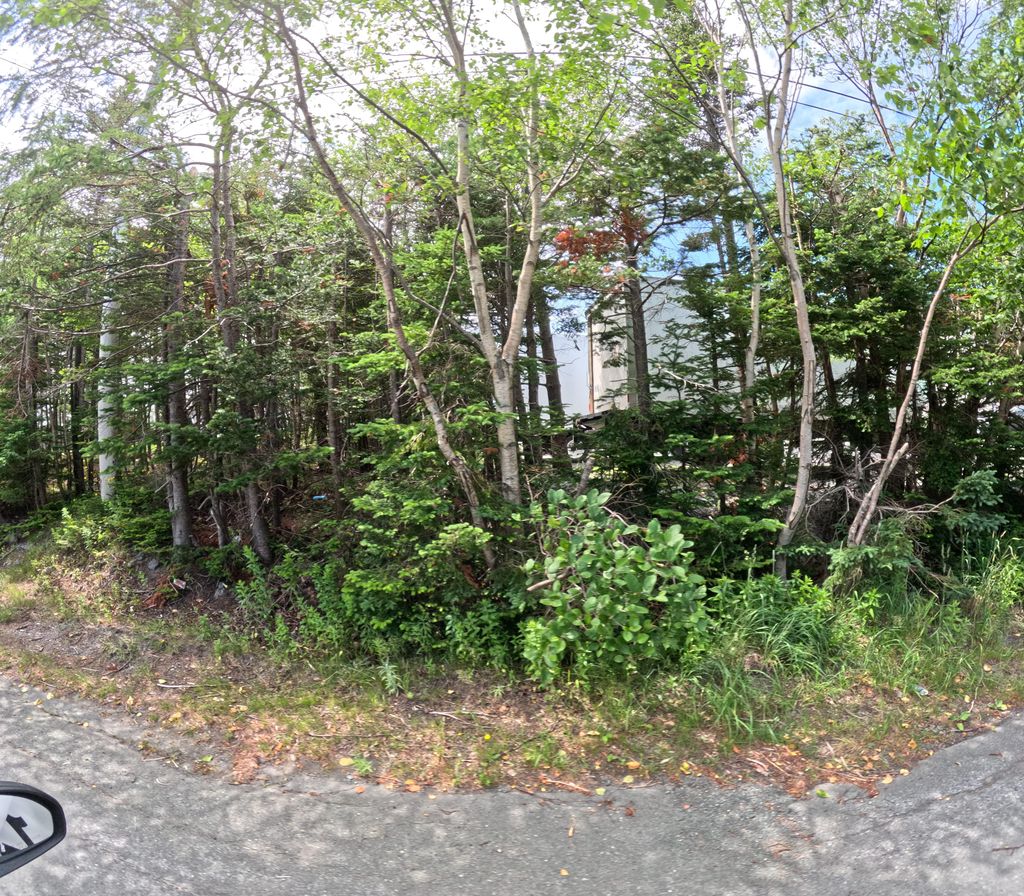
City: st_johns